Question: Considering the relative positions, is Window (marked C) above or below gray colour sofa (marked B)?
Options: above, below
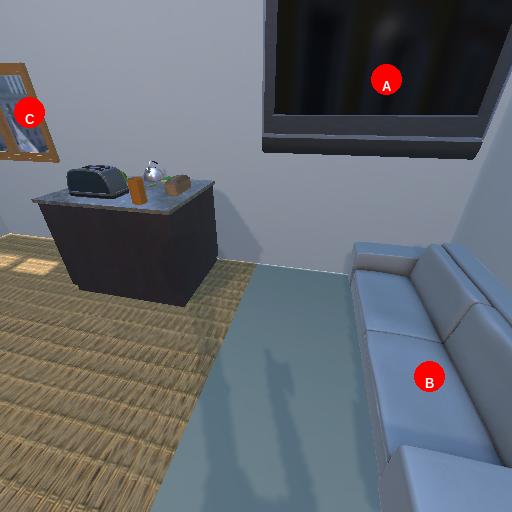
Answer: above